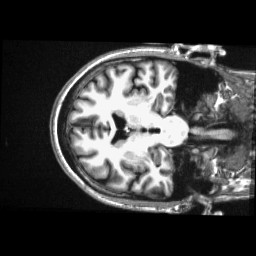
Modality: T1w
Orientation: axial
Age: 40